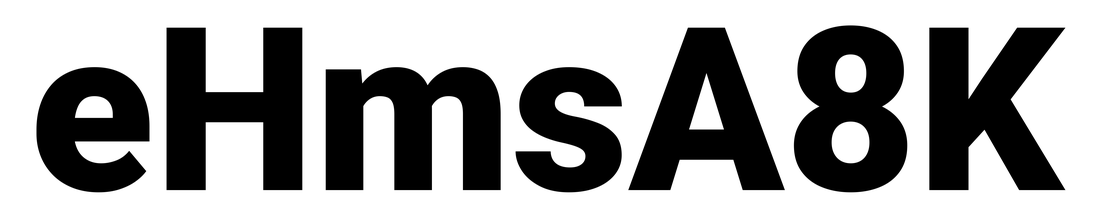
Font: Roboto_Black